Question: I have a list view that looks like this

and that's its code ..
'''
package com.a.c;
import android.app.ListActivity;
import android.os.Bundle;
import android.widget.ArrayAdapter;
public class calender extends ListActivity {
/** Called when the activity is first created. */
@Override
public void onCreate(Bundle savedInstanceState) {
super.onCreate(savedInstanceState);
setListAdapter(new ArrayAdapter<String>(this,
android.R.layout.simple_list_item_1, calendr));
getListView().setTextFilterEnabled(true);
}
static final String[] calendr = new String[]{
"MONT Blanc",
"Gucci",
"Parker",
"Sailor",
"Porsche Design",
"Rotring",
"Sheaffer",
"Waterman"
};}
'''
i want to modify it to add this layout ,, and shift the listview downward little bit
the image looks like a picture frame that's why i want to move the list view ..
Layout code at .XML file
'''
<?xml version="1.0" encoding="utf-8"?>
<RelativeLayout android:id="@+id/relativeLayout1"
android:layout_width="600px"
android:layout_height="1024px"
xmlns:android="http://schemas.android.com/apk/res/android">
<ImageView android:id="@+id/layout"
android:src="@drawable/layout"
android:layout_width="wrap_content"
android:layout_height="fill_parent"
android:layout_alignParentBottom="true"
android:layout_alignParentLeft="true"
android:layout_alignParentRight="true"
android:layout_alignParentTop="true"></ImageView>
</RelativeLayout>
'''
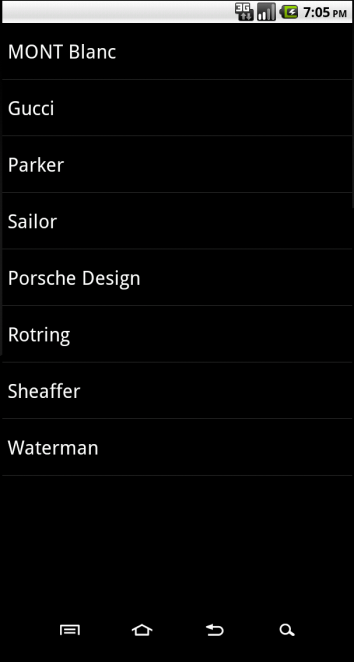
Answer: '''
main.xml
<RelativeLayout
xmlns:android="http://schemas.android.com/apk/res/android"
android:orientation="vertical"
android:layout_width="fill_parent"
android:layout_height="fill_parent">
<ImageView
android:id="@+id/layout"
android:src="@drawable/icon"
android:layout_width="wrap_content"
android:layout_height="wrap_content"></ImageView>
<ListView
android:layout_width="match_parent"
android:id="@+id/listViewScore"
android:cacheColorHint="#<PHONE>"
android:layout_height="match_parent"
android:layout_weight="1.00"
android:divider="#C0C0C0"
android:layout_below="@+id/layout"
android:dividerHeight="2dip" />
</RelativeLayout>
listviewtext.xml
<?xml version="1.0" encoding="utf-8"?>
<LinearLayout
xmlns:android="http://schemas.android.com/apk/res/android"
android:orientation="vertical"
android:layout_width="match_parent"
android:layout_height="match_parent">
<TextView
android:text="Name"
android:id="@+id/textViewName"
android:layout_width="wrap_content"
android:layout_height="wrap_content"
android:focusable="false"
android:focusableInTouchMode="false"></TextView>
</LinearLayout>
public class TestProjeectActivity extends Activity {
private ListView listViewScore = null;
private ListViewAdapter listViewAdapter = null;
private String[] usernameArr = null;
/** Called when the activity is first created. */
@Override
public void onCreate(Bundle savedInstanceState) {
super.onCreate(savedInstanceState);
setContentView(R.layout.main);
listViewScore=(ListView)findViewById(R.id.listViewScore);
usernameArr = new String[]{"Alan","Bob","Carl","Doaniel","Evan","Fred","Gram","Ian","Jordan"};
listViewAdapter = new ListViewAdapter();
listViewScore.setAdapter(listViewAdapter);
}
class ListViewAdapter extends BaseAdapter{
@Override
public int getCount() {
// TODO Auto-generated method stub
if(usernameArr==null){
return 0;
}
return usernameArr.length;
}
@Override
public Object getItem(int position) {
// TODO Auto-generated method stub
return usernameArr[position];
}
@Override
public long getItemId(int position) {
// TODO Auto-generated method stub
return position;
}
@Override
public View getView(int position, View view, ViewGroup parent) {
// TODO Auto-generated method stub
View rowView=view;
if(rowView==null){
LayoutInflater layoutinflate =LayoutInflater.from(TestProjeectActivity.this);
rowView=layoutinflate.inflate(R.layout.listviewtext, parent, false);
}
TextView textViewName=(TextView)rowView.findViewById(R.id.textViewName);
textViewName.setText(usernameArr[position]);
return rowView;
}
}
}
'''